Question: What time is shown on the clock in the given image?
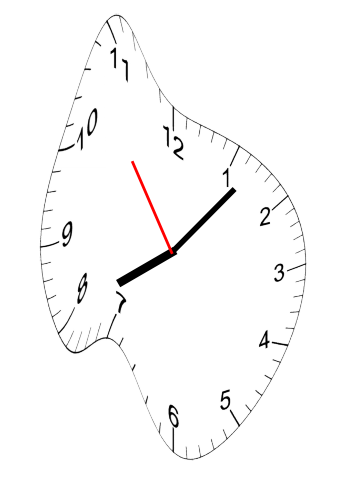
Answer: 08:06:54